Question: What is one document listed?
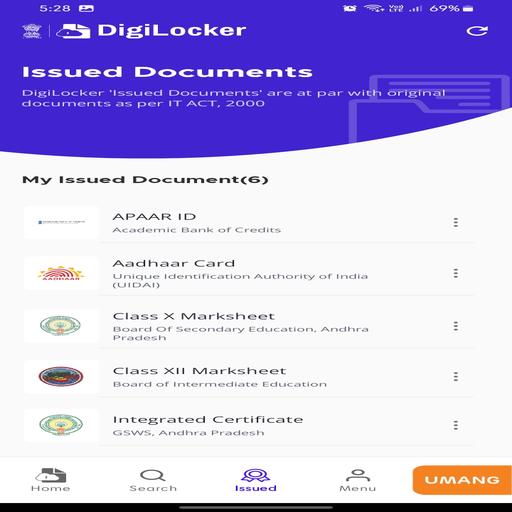
Answer: Aadhaar Card